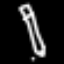
Label: pencil